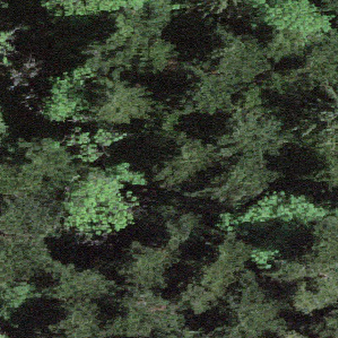
Label: other